Question: I would like to get a plot that combines the density of observations and the cdf.
The usual problem with that is that the scales of the two are way off. How can this be remedied, i.e., two scales be used or, alternatively, one of the data series be rescaled (preferably within ggplot, as I would like to separate computation and display of data).
Here's the code so far:
'>dput(tmp)'
yields
'structure(list(drivenkm = c(8, 11, 21, 4, 594, 179, 19, 7, 10, 36)), .Names = "drivenkm", class = c("data.table", "data.frame" ), row.names = c(NA, -10L), .internal.selfref = <pointer: 0x223cb78>)'
then I do
'p = ggplot(data = tmp, aes(x = drivenkm)) + geom_histogram(aes(y = ..density..), alpha = 0.2, binwidth = 3) + stat_ecdf(aes(x = drivenkm)); print(p)'
What I get is the following:

Obviously, the scales are way off. How can this be fixed, such that both the histogram and the cdf can be interpreted in a sensible way?
Thanks!
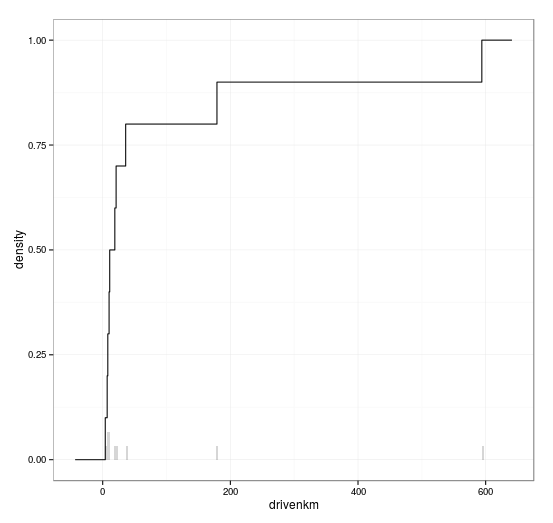
Answer: The density is scaled by the binwidth so the area sums to 1. So the 'y' for your histogram should be multiplied by this too:
'''
p = ggplot(data = tmp, aes(x = drivenkm)) +
geom_histogram(aes(y = 3*..density..), alpha = 0.2, binwidth = 3) +
stat_ecdf(aes(x = drivenkm))
'''